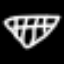
Label: diamond